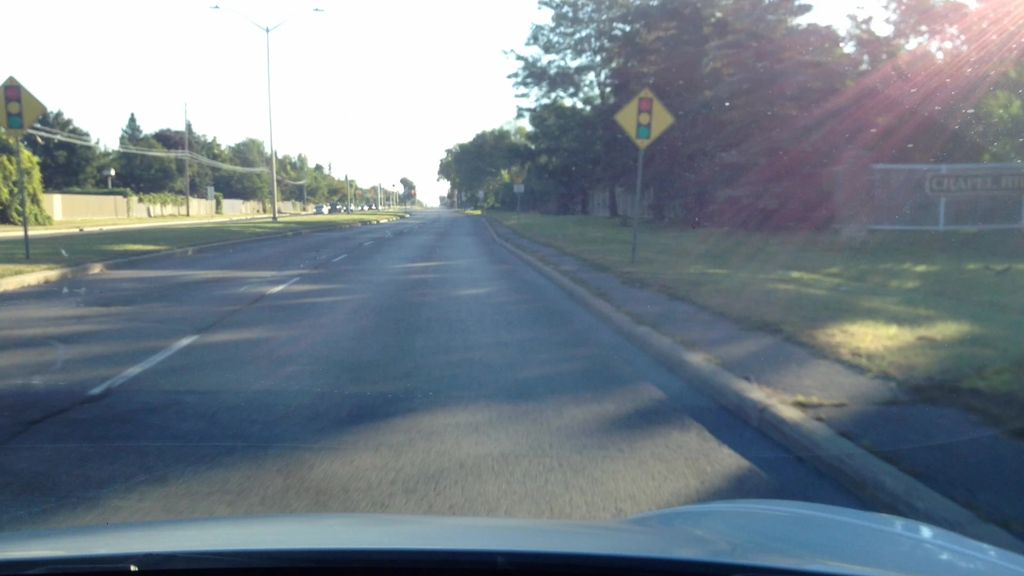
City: ottawa-gatineau